Question: I have the following app that I've implemented a scroll view (image outlines hierarchy on storyboard:e

I have turned off Auto Layout, as severe posts here seem to indicate this creates a problem.
here is my .h file:
'''
#import <UIKit/UIKit.h>
#import <MessageUI/MessageUI.h>
#import <MessageUI/MFMailComposeViewController.h>
#import <AssetsLibrary/ALAsset.h>
#import <AssetsLibrary/ALAssetRepresentation.h>
#import <ImageIO/CGImageSource.h>
#import <ImageIO/CGImageProperties.h>
#import <CoreLocation/CoreLocation.h>
@interface DobInAHoonViewController : UIViewController<UIImagePickerControllerDelegate, UINavigationControllerDelegate, MFMailComposeViewControllerDelegate, UITextFieldDelegate, CLLocationManagerDelegate>
{
IBOutlet UIPickerView *vehiclePickerView;
UIImagePickerController *picker1;
UIImagePickerController *picker2;
UIImage *image;
IBOutlet UIImageView *imageView;
CLLocationManager *locationManager;
CGFloat animatedDistance;
}
@property (strong, nonatomic) IBOutlet UIImageView *BackgroundImage;
@property (strong, nonatomic) IBOutlet UIScrollView *scrollView;
@property (strong, nonatomic) NSString *Latitude;
@property (strong, nonatomic) NSString *longditute;
@property (strong, nonatomic) NSArray *toRecipients;
@property (strong, nonatomic) ALAssetsLibrary *assetsLibrary;
@property (strong, nonatomic) NSMutableArray *groups;
@property (nonatomic, retain) IBOutlet UITextField *vehilceMake;
@property (nonatomic, retain) IBOutlet UITextField *vehilceColour;
@property (nonatomic, retain) IBOutlet UITextField *regoNumber;
@property (nonatomic, retain) IBOutlet UITextField *location;
@property (nonatomic, retain) IBOutlet UITextField *additionalInfo;
@property (nonatomic, retain) IBOutlet UITextField *vehicleType;
- (IBAction)takePhoto;
-(IBAction)chooseExisting;
-(IBAction)actionEmailComposer;
-(IBAction)textFileReturn:(id)sender;
-(IBAction)DismissKeyboard:(id)sender;
@end
'''
and my .m file:
'''
#import "DobInAHoonViewController.h"
@interface DobInAHoonViewController ()
@end
@implementation DobInAHoonViewController
@synthesize BackgroundImage;
@synthesize vehilceColour;
@synthesize vehilceMake;
@synthesize regoNumber;
@synthesize Latitude;
@synthesize location;
@synthesize longditute;
@synthesize additionalInfo;
@synthesize toRecipients;
@synthesize assetsLibrary;
@synthesize groups;
@synthesize vehicleType;
@synthesize scrollView;
static const CGFloat KEYBOARD_ANIMATION_DURATION = 0.3;
static const CGFloat MINIMUM_SCROLL_FRACTION = 0.2;
static const CGFloat MAXIMUM_SCROLLFRACTION = 0.8;
static const CGFloat PORTRAIT_KEYBOARD_HEIGHT = 216;
static const CGFloat LANDSCAPE_KEYBOARD_HEIGHT = 140;
-(BOOL)textFieldShouldReturn:(UITextField *)textField
{
[vehilceMake resignFirstResponder];
[vehilceMake resignFirstResponder];
[vehilceColour resignFirstResponder];
[location resignFirstResponder];
[additionalInfo resignFirstResponder];
[regoNumber resignFirstResponder];
return YES;
}
- (id)initWithNibName:(NSString *)nibNameOrNil bundle:(NSBundle *)nibBundleOrNil
{
self = [super initWithNibName:nibNameOrNil bundle:nibBundleOrNil];
if (self) {
// Custom initialization
}
return self;
}
- (void)viewDidLoad
{
[super viewDidLoad];
// Do any additional setup after loading the view.
[self.scrollView setScrollEnabled:YES];
[self.scrollView setContentSize:(CGSizeMake(320, 1000))];
locationManager = [[CLLocationManager alloc]init];
toRecipients = [[NSArray alloc]initWithObjects:@"scott.boon@shellharbour.nsw.gov.au", nil];
BackgroundImage.alpha = 0.3;
static int emergAlertCounter;
if (emergAlertCounter <1) {
UIAlertView *emergencyAlert = [[UIAlertView alloc]
initWithTitle:@"NOTE" message:@"Do not endanger your life to dob in a hoon. If your life is threatened, or you are reporting an emergency situation, exit this app and dial '000' IMMEDIATLY!" delegate:nil cancelButtonTitle:@"OK" otherButtonTitles:nil];
[emergencyAlert show];
emergAlertCounter = emergAlertCounter+1;
}
}
'''
for some reason, when i run the app, the scroll view is not scrolling. I have set the property to scroll in the interface builder.
Any suggestions would be greatly appreciated.
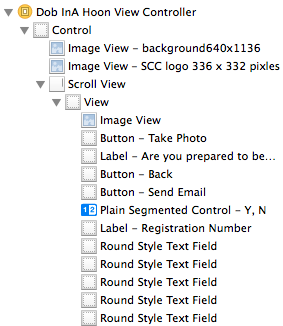
Answer: You'll have to make sure your scroll view is smaller than 320 x 1000 and that the embedded view is larger than 320 x 1000